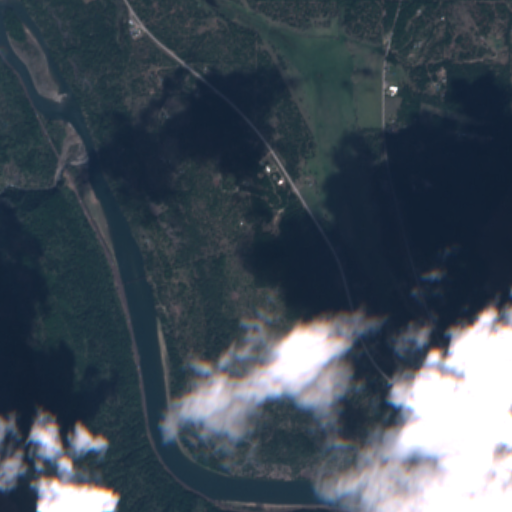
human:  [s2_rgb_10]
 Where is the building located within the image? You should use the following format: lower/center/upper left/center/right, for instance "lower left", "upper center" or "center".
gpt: There is no building in the image.